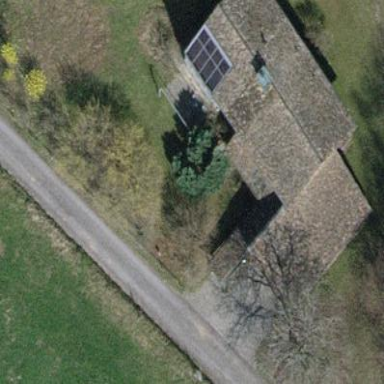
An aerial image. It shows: Detached building.